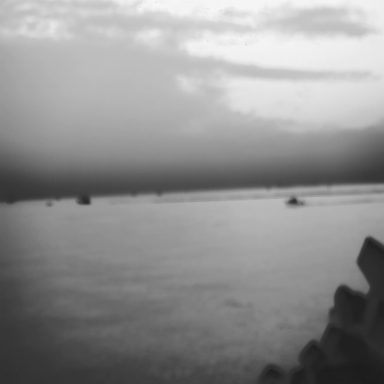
There are five objects shown in the infrared image, including four bulk_carriers, and a canoe.